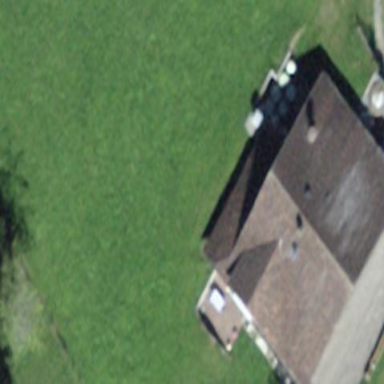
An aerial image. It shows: Farm building.